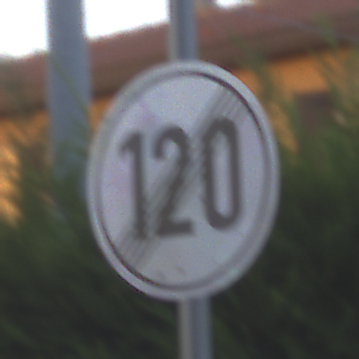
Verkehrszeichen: EndeGeschwindigkeit120
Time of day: SunriseSunset
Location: Outdoor (Urban)
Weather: Clear
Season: NotSpecified
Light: Natural